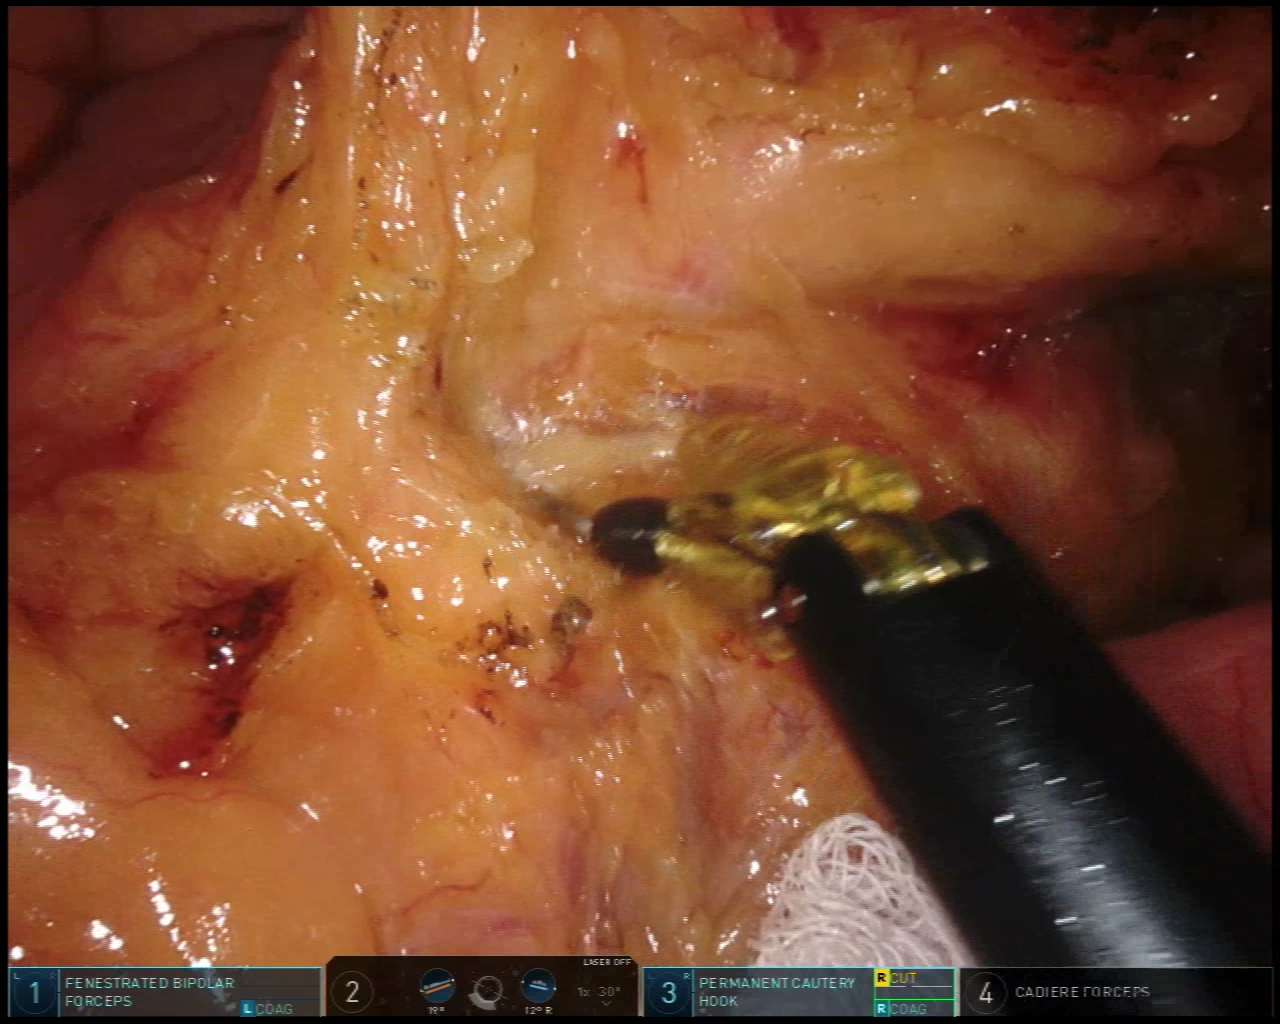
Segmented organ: inferior_mesenteric_artery
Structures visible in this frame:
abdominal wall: no
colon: no
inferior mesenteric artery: yes
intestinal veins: no
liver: no
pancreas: no
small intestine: yes
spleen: no
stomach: no
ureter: no
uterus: no
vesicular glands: no